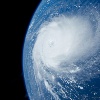
Label: cloud